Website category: university
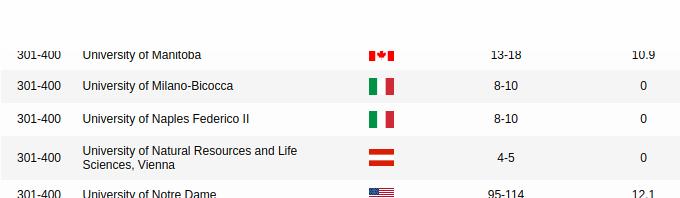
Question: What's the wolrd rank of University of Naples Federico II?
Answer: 301-400

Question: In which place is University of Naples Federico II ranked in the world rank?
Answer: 301-400

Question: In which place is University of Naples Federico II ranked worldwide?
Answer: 301-400

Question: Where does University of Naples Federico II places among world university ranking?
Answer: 301-400

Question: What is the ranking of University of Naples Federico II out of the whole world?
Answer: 301-400

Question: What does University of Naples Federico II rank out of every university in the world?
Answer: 301-400

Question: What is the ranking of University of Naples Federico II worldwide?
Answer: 301-400

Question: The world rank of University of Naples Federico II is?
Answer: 301-400

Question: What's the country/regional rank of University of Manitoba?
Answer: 13-18

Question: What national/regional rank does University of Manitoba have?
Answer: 13-18

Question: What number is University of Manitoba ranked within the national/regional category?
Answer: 13-18

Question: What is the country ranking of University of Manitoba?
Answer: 13-18

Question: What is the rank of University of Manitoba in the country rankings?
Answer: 13-18

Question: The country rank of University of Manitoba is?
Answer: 13-18

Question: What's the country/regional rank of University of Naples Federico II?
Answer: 8-10

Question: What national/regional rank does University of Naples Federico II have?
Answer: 8-10

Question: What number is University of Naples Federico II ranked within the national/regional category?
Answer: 8-10

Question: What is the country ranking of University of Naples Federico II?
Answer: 8-10

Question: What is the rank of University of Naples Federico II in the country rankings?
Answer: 8-10

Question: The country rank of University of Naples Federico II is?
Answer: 8-10

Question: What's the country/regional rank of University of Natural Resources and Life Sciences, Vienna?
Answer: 4-5

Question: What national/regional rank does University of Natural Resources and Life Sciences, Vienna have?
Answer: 4-5

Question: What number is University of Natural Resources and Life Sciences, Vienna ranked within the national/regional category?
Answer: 4-5

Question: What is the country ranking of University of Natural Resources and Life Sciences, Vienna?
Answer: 4-5

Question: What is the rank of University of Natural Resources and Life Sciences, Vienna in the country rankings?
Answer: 4-5

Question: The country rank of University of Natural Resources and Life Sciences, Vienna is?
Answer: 4-5

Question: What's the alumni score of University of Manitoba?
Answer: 10.9

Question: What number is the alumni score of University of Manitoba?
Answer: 10.9

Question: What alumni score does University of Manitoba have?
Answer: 10.9

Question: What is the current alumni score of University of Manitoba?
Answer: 10.9

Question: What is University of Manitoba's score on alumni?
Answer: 10.9

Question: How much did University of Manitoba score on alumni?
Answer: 10.9

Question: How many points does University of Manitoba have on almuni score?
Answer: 10.9

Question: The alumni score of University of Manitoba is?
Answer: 10.9

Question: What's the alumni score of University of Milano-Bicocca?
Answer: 0

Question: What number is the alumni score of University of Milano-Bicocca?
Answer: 0

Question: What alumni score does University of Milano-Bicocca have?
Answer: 0

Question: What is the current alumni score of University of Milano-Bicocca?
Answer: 0

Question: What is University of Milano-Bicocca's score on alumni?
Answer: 0

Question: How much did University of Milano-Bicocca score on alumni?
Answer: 0

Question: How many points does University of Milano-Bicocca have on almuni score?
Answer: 0

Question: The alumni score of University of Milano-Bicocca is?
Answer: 0

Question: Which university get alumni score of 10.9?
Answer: University of Manitoba

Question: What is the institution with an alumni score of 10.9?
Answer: University of Manitoba

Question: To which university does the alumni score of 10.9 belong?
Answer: University of Manitoba

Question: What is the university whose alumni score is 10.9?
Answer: University of Manitoba

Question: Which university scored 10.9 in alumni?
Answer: University of Manitoba